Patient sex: M
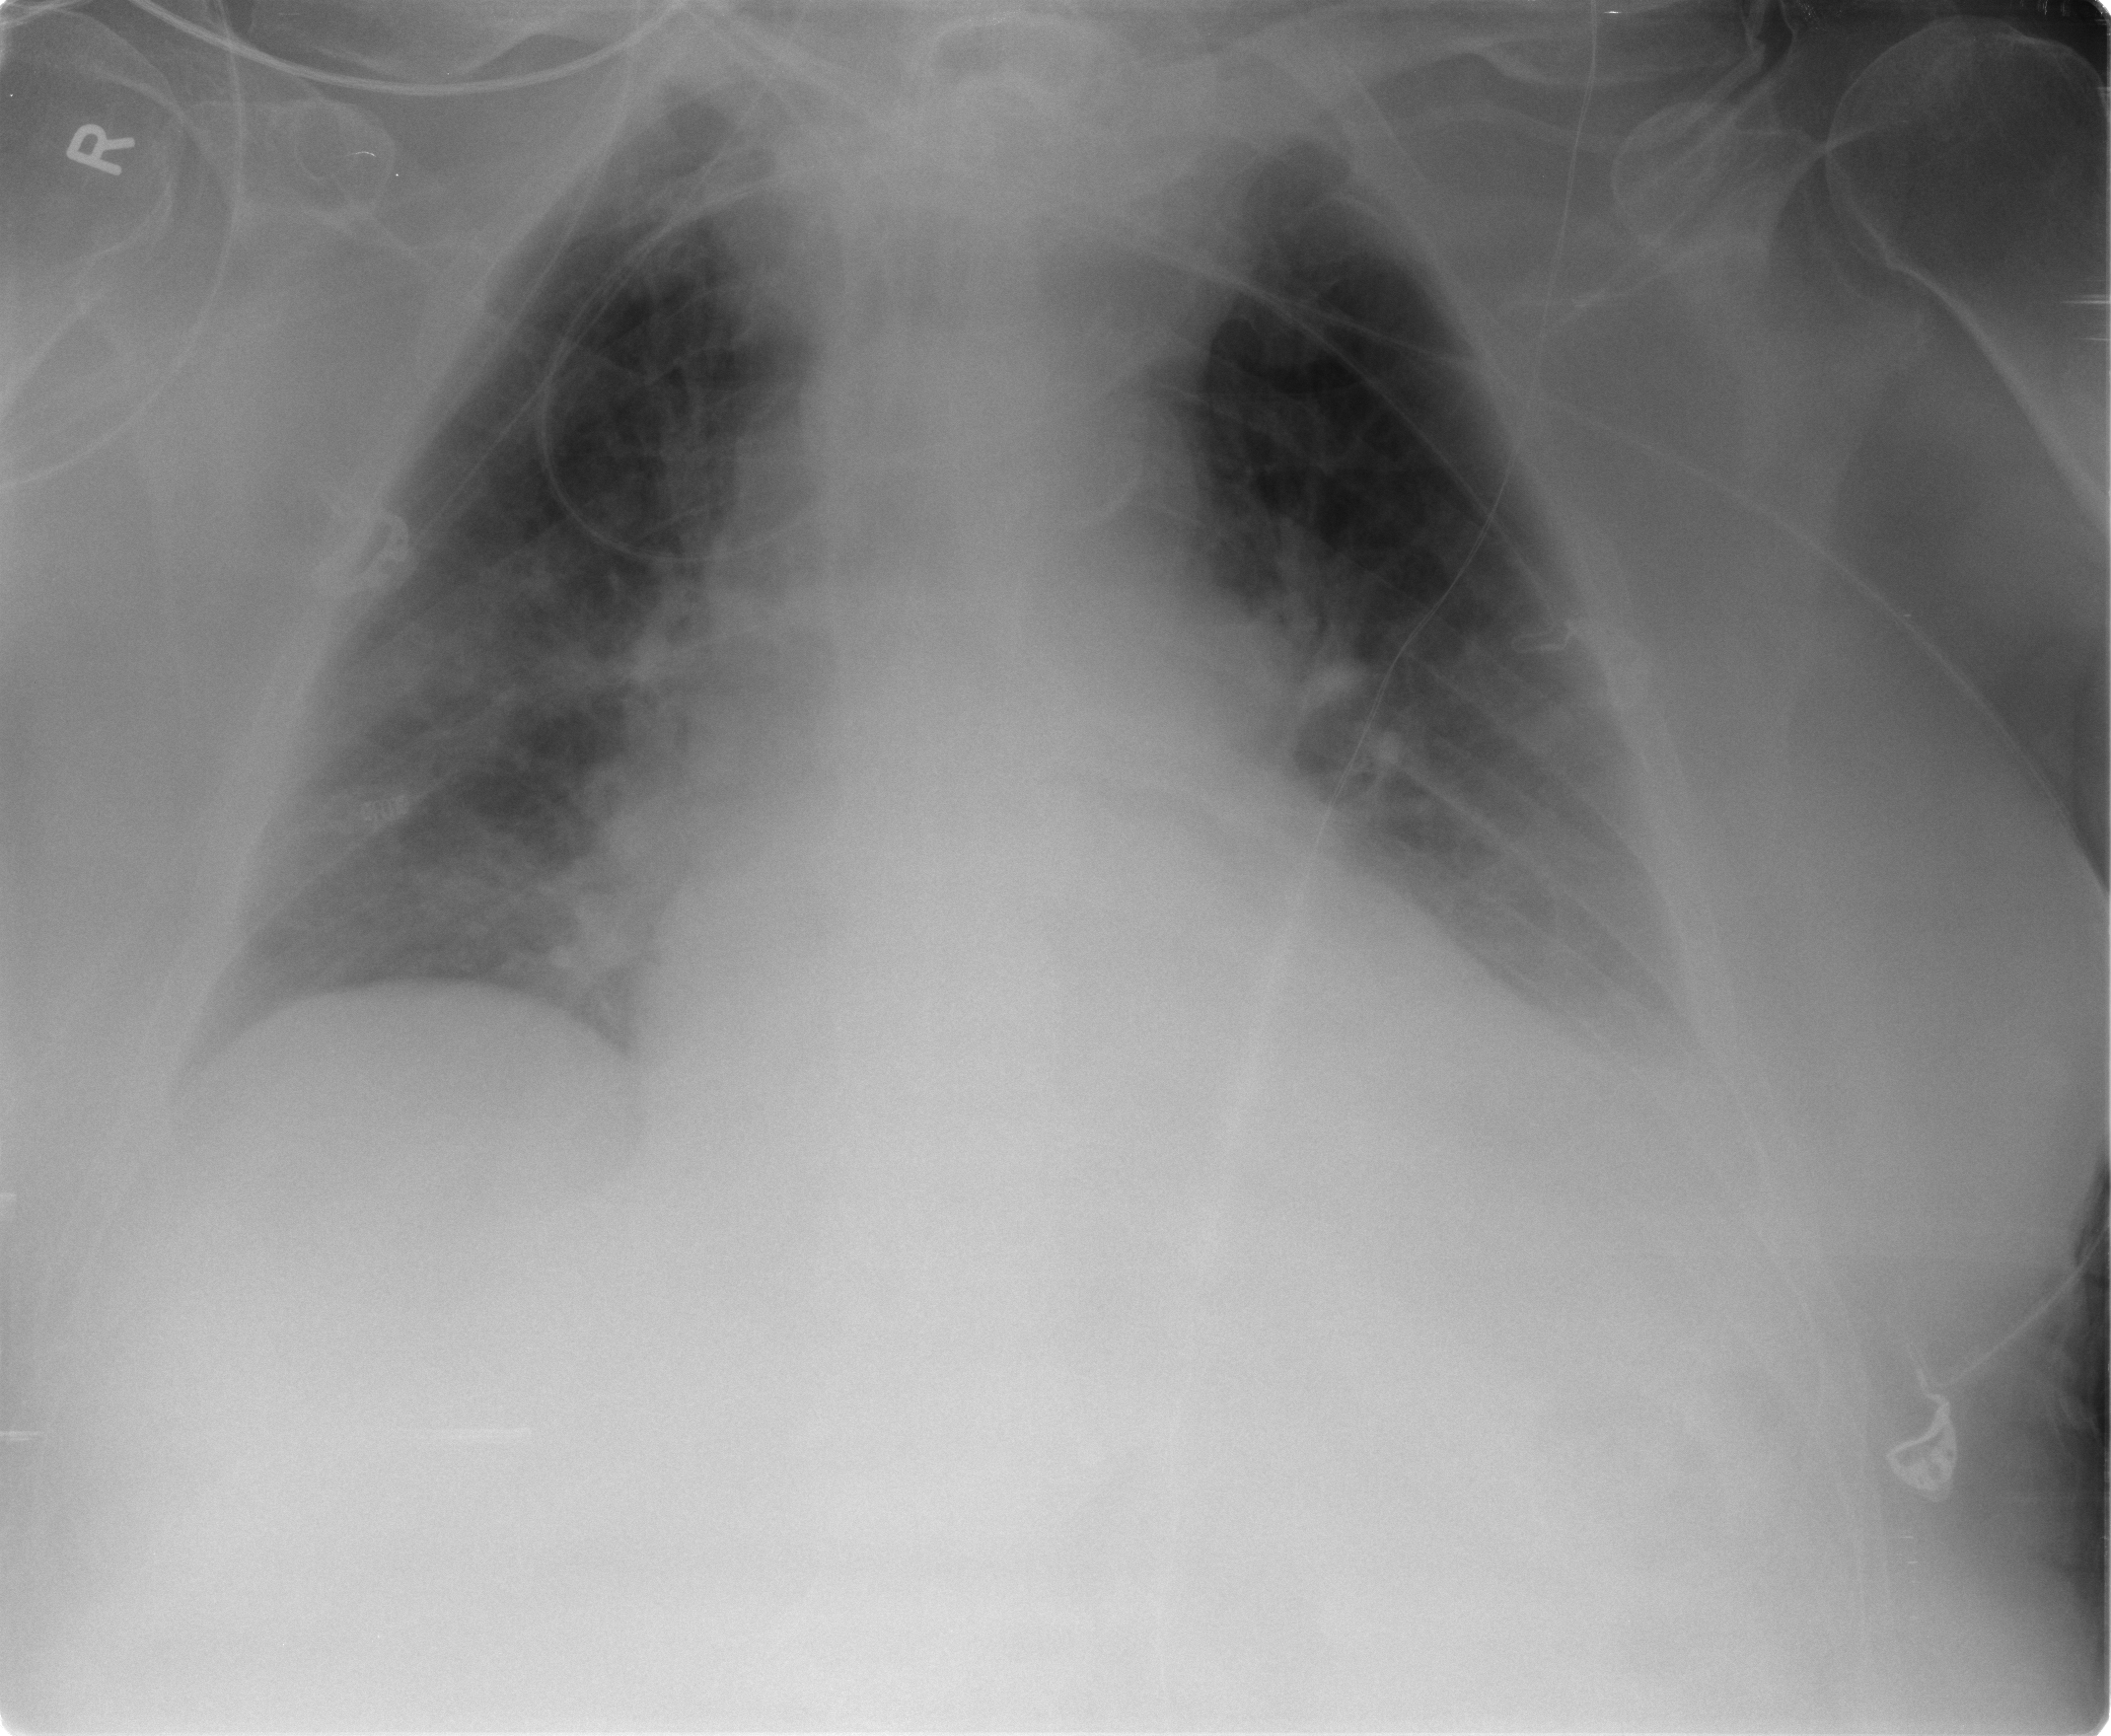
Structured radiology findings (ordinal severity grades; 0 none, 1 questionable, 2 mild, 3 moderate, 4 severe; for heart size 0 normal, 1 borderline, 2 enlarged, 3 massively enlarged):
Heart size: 1
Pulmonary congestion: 3
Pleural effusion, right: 3
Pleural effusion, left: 3
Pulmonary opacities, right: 2
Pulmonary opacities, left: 2
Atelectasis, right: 2
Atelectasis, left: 2